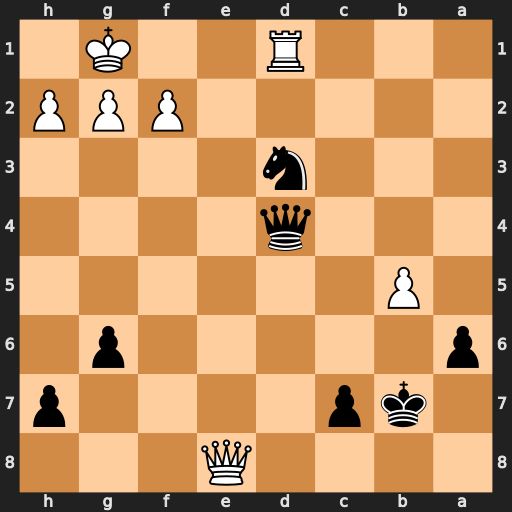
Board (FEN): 4Q3/1kp4p/p5p1/1P6/3q4/3n4/5PPP/3R2K1
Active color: b
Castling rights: -
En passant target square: -
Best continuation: Qxf2+ Kh1 Qd4 bxa6+ Ka7 h3 Nf2+